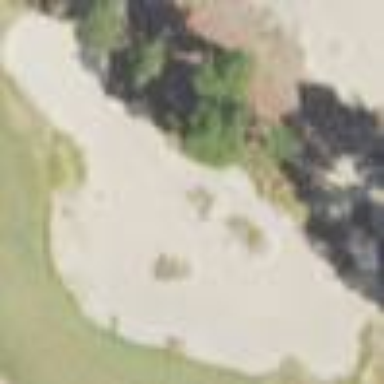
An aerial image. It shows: Sandy area is golf bunker.